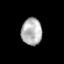
Tissue: prostate
Cell type: T cells
Senescence score: 0.3353
Nuclear area (px): 547
Mean DAPI intensity: 178.536